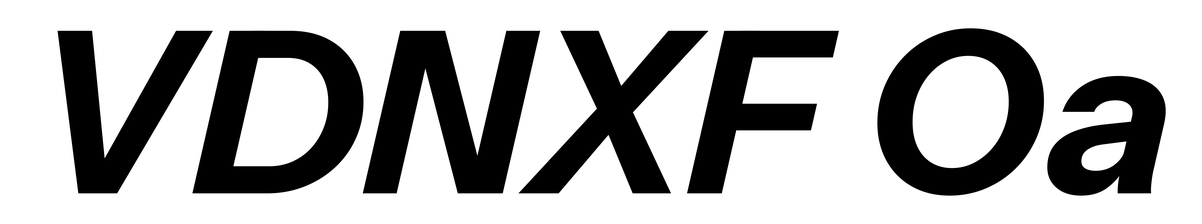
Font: InstrumentSans-Italic_Bold_Italic